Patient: sex F, age 34
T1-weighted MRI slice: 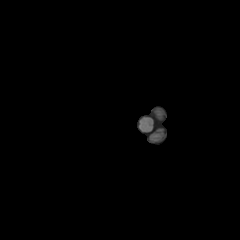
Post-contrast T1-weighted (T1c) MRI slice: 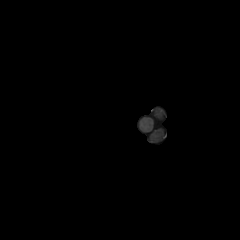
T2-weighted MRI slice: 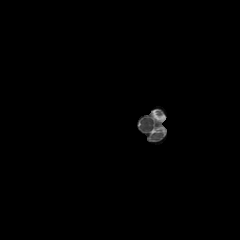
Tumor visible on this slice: no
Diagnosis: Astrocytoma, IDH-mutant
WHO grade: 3